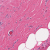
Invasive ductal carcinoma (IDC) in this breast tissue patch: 0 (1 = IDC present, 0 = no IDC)